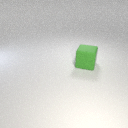
large green rubber cube